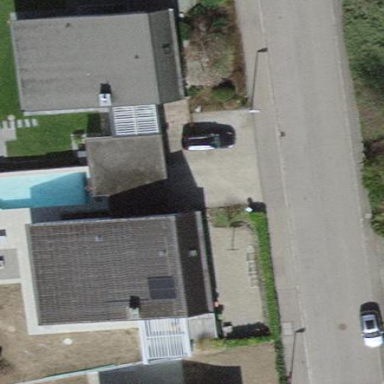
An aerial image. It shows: Detached building with saltbox tile roof.